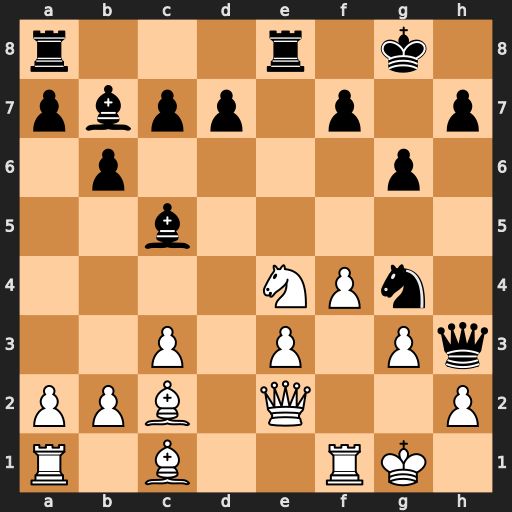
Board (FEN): r3r1k1/pbpp1p1p/1p4p1/2b5/4NPn1/2P1P1Pq/PPB1Q2P/R1B2RK1
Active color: w
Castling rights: -
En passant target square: -
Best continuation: Qxg4 Qxg4 Nf6+ Kg7 Nxg4